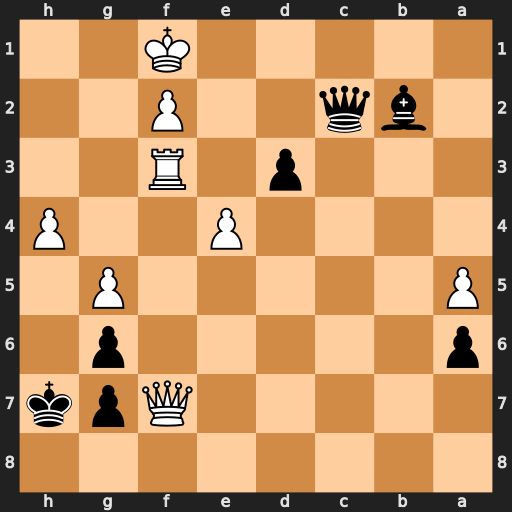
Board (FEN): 8/5Qpk/p5p1/P5P1/4P2P/3p1R2/1bq2P2/5K2
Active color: b
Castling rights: -
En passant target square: -
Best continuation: d2 h5 d1=Q+ Kg2 Qxf3+